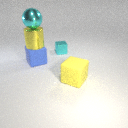
large blue rubber cube to the left of large yellow rubber cube